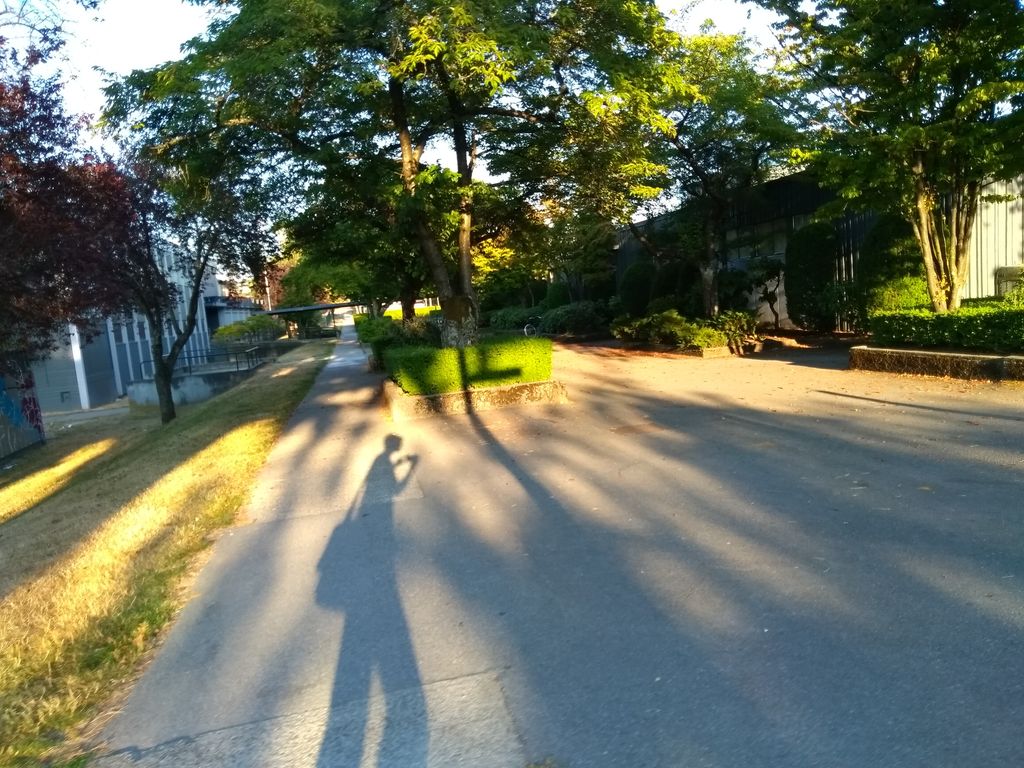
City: vancouver